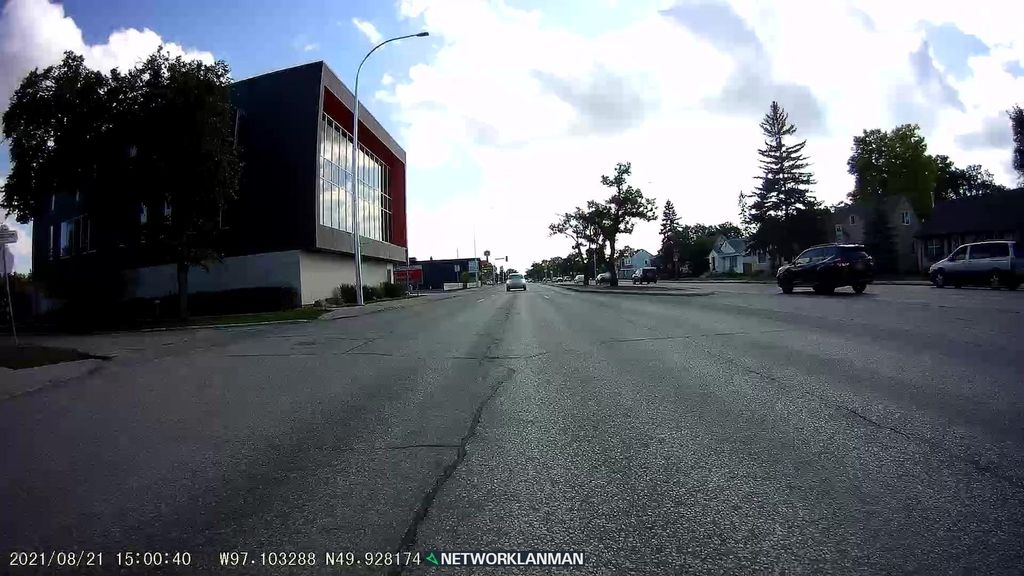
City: winnipeg